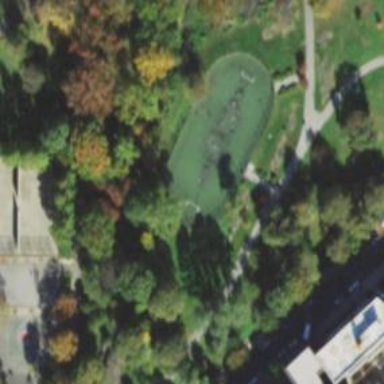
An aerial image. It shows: Recreation ground.